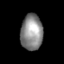
Tissue: lung
Cell type: Others
Senescence score: 0.2366
Nuclear area (px): 774
Mean DAPI intensity: 138.198